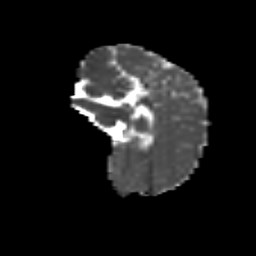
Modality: MD
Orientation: sagittal
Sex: female
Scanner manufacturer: siemens
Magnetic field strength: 3 T
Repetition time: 5 s
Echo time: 0.071 s